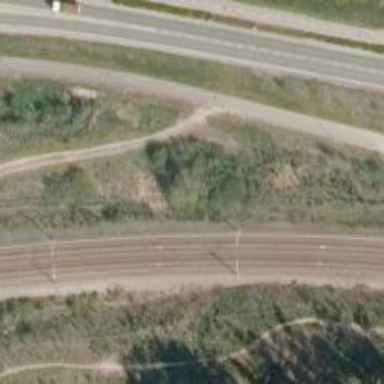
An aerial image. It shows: Continuous rail railway with electrified contact line.